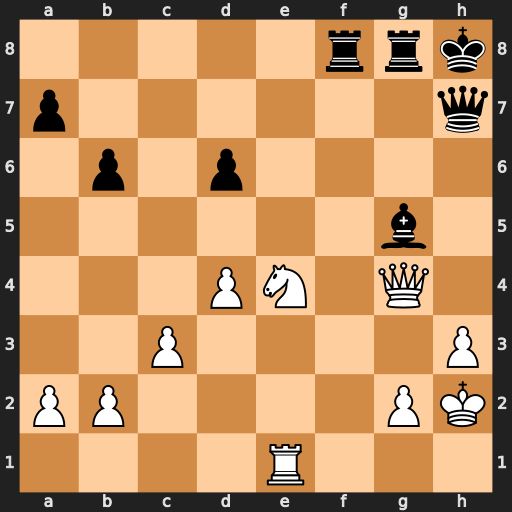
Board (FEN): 5rrk/p6q/1p1p4/6b1/3PN1Q1/2P4P/PP4PK/4R3
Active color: w
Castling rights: -
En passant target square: -
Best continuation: Nxg5 Qh6 h4